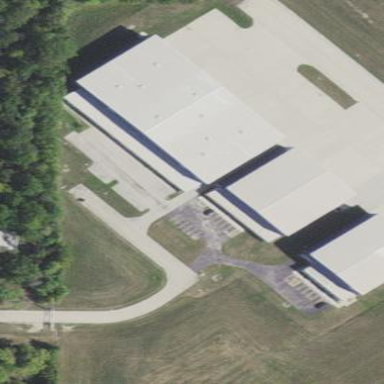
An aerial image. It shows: Hangar building at airport.